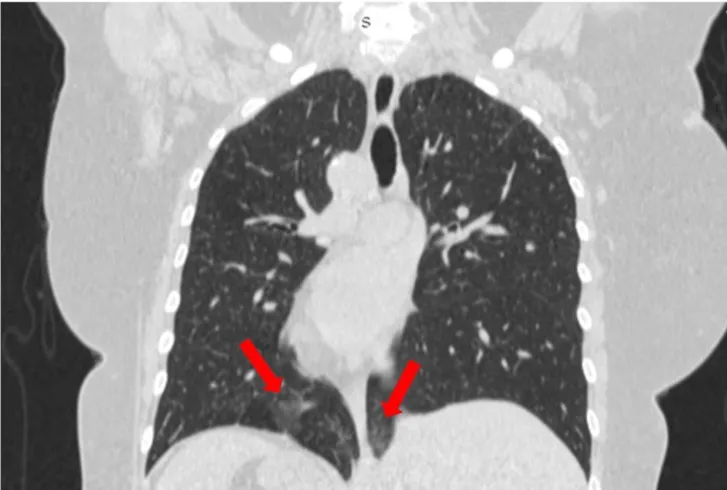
Computed tomography of the thorax, coronal view. . Bilateral ground glass infiltrates (arrows) in the lower pulmonary lobes.
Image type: radiology (ct)